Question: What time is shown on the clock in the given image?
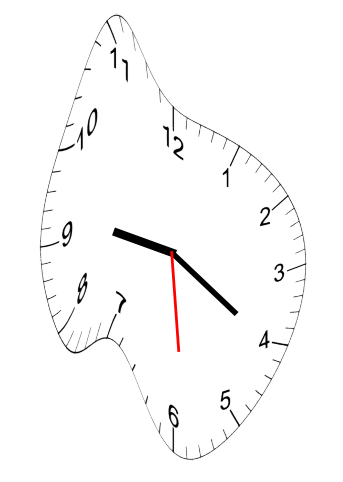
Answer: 09:20:29